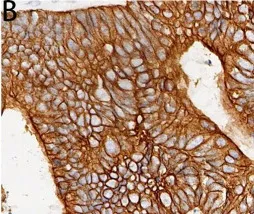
Histopathological findings of rectal mass. The immunohistochemical examination indicated malignant cells immunoreactive for Cam5.2.
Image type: pathology (immunostaining)